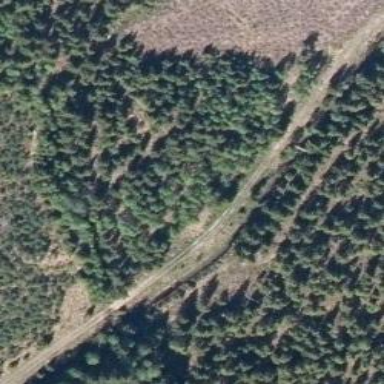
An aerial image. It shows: Track with very rough surface.